Interaction volume radius: 5 \u00c5
Interaction volume height: 30 \u00c5
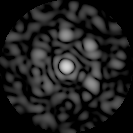
Disorder parameter: 0.644